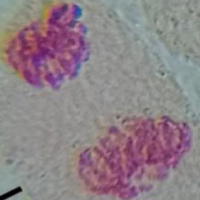
Label: telophase